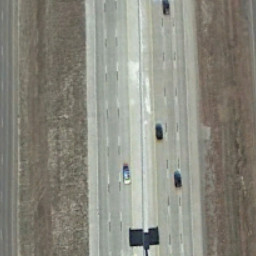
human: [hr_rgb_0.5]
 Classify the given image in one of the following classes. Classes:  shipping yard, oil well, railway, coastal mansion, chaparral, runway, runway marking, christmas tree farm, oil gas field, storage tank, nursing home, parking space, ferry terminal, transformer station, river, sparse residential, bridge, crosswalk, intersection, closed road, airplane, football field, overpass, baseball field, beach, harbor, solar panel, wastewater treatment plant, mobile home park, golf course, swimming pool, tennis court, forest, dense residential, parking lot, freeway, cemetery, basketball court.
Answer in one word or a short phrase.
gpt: freeway